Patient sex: M
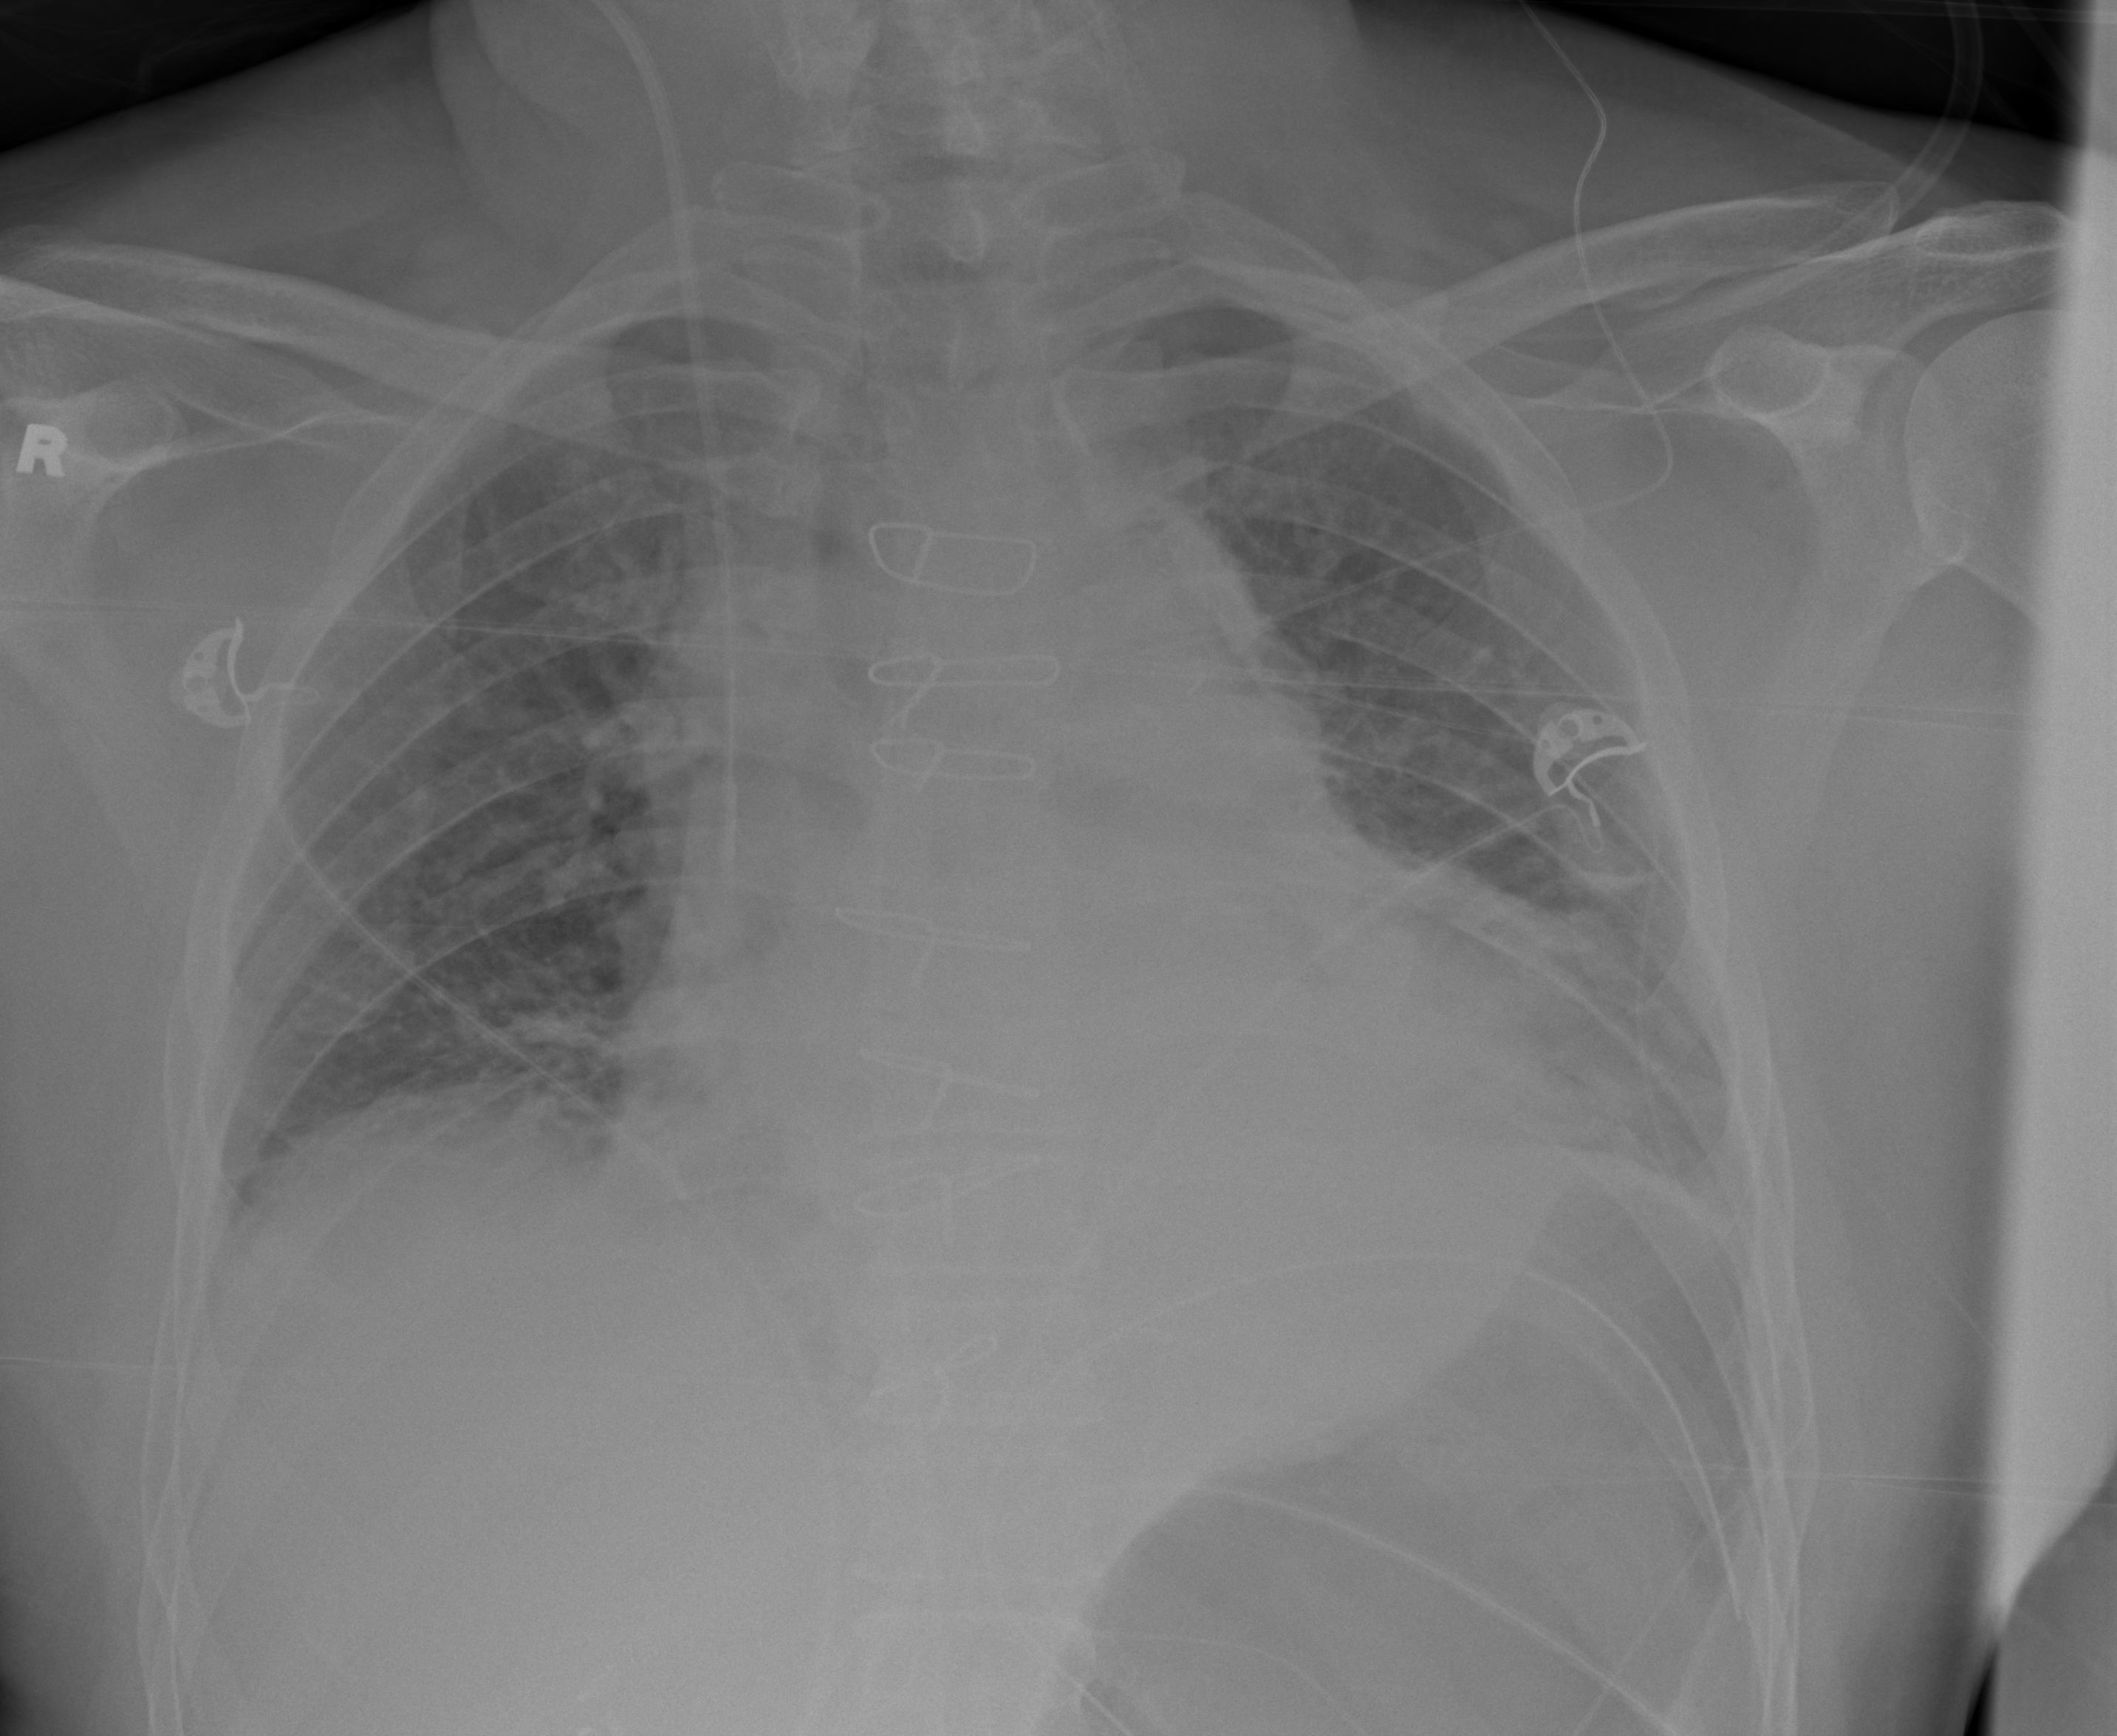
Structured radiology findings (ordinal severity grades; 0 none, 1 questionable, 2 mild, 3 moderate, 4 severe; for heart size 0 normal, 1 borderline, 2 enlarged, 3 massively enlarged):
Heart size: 3
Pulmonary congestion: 2
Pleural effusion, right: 2
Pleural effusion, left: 2
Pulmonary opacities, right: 1
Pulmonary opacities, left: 1
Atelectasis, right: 2
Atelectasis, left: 2